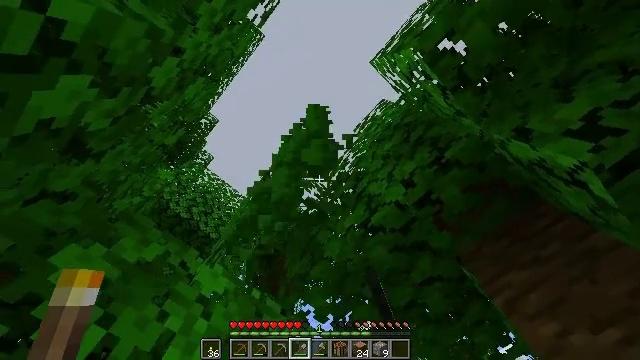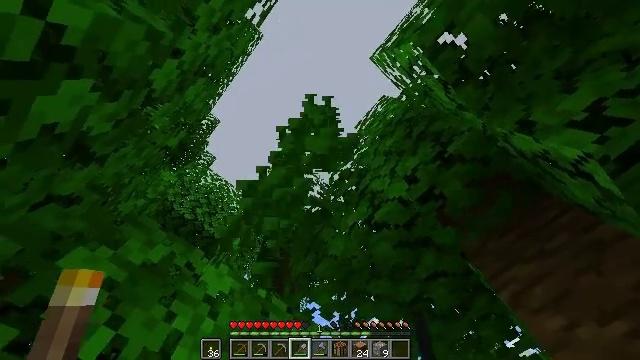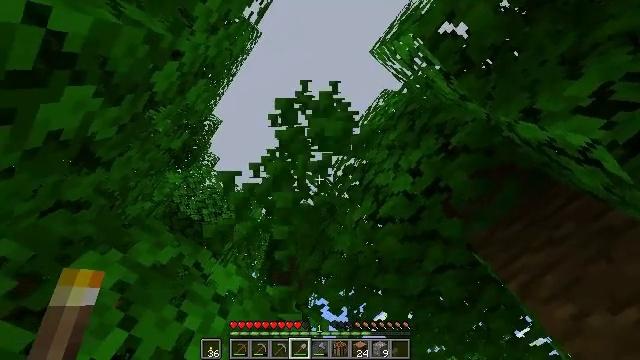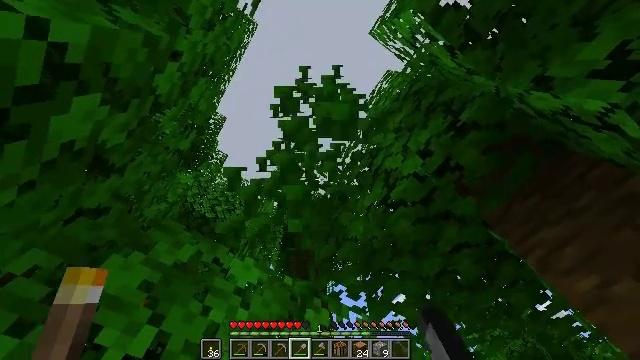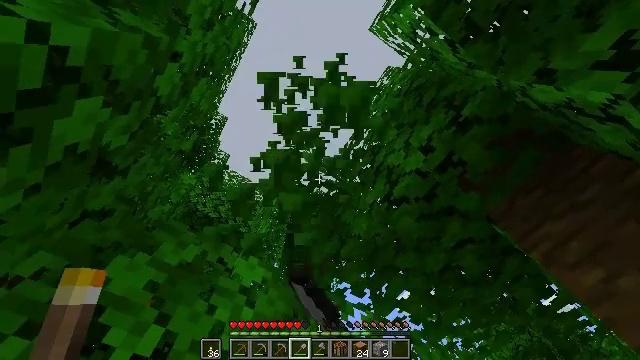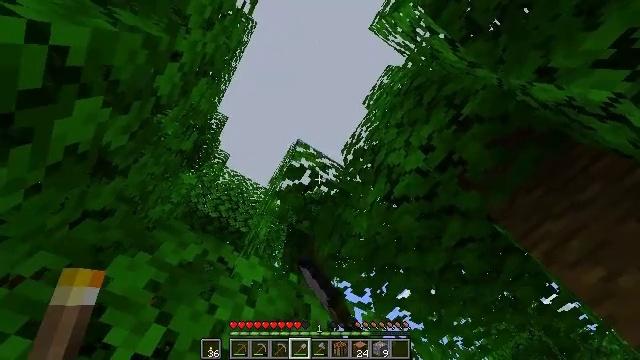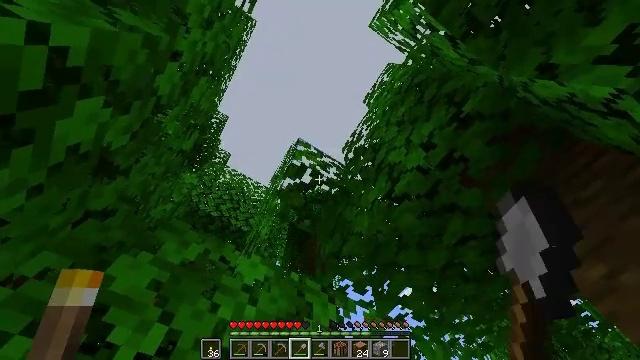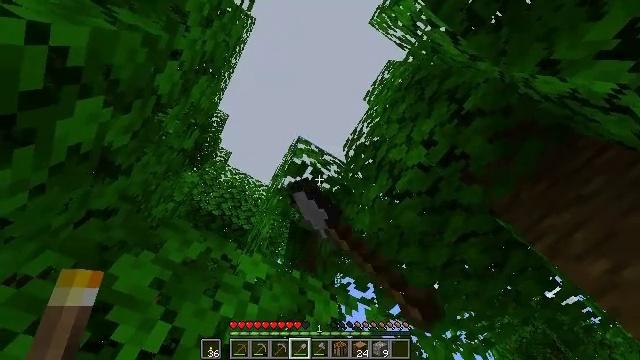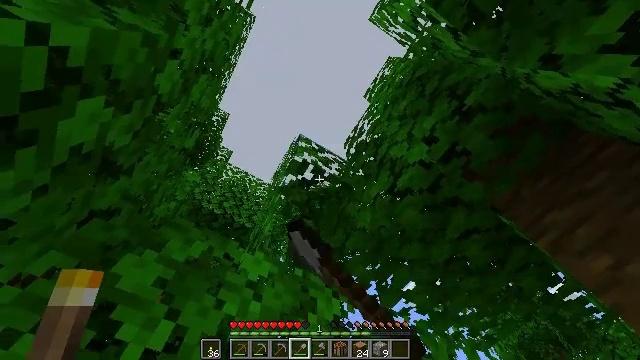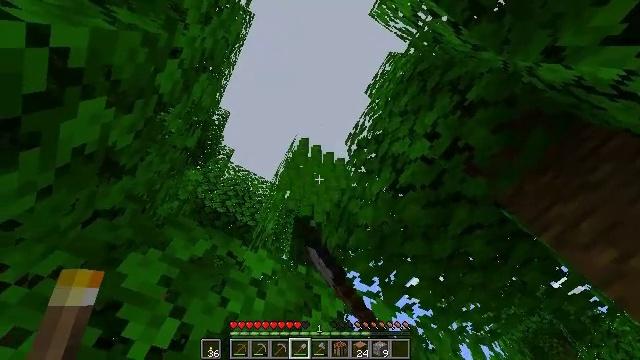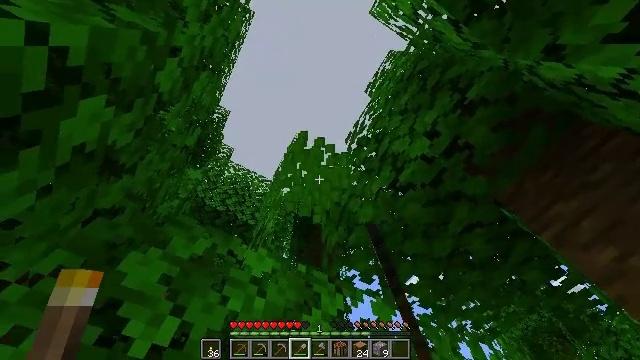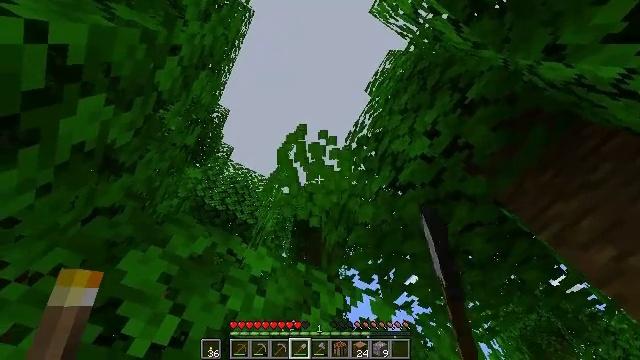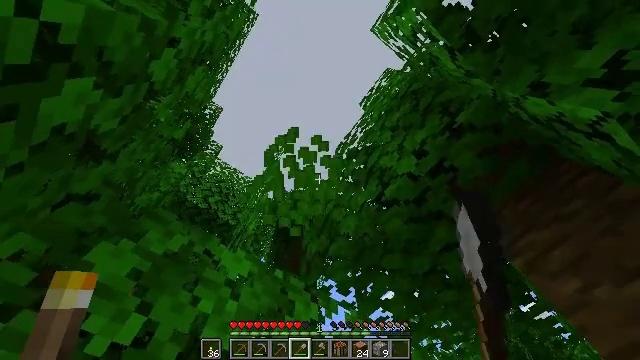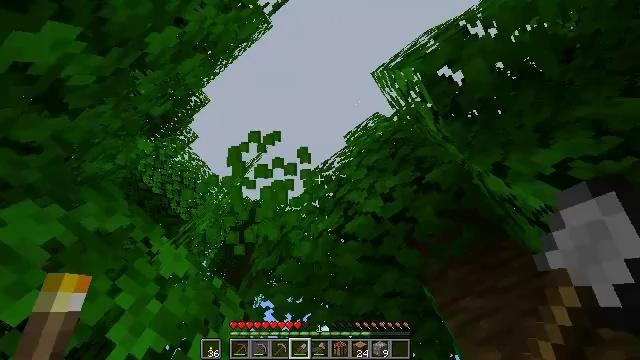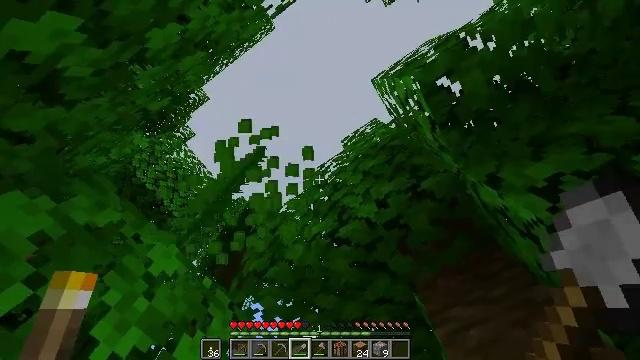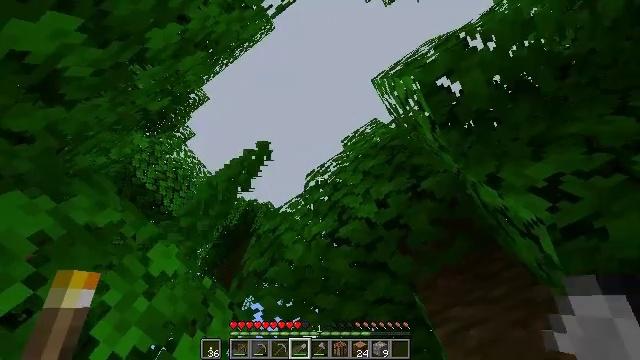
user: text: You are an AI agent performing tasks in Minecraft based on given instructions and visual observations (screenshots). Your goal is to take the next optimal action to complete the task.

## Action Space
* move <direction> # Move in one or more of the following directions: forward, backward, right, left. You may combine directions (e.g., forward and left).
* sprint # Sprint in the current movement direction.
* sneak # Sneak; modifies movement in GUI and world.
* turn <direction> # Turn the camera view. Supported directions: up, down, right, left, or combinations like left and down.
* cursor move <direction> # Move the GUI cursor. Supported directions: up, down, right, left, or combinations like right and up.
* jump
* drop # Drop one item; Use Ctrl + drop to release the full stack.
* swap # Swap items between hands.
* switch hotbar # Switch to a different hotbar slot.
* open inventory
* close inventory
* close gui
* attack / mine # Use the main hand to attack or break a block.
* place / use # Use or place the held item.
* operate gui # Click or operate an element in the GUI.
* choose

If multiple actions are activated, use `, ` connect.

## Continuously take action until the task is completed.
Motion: motion action
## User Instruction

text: Attack the jungle leaves to remove it.
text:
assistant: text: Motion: turn left, attack / mine
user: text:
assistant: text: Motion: turn left, attack / mine
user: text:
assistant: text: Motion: turn left and down, attack / mine
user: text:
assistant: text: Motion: turn left, attack / mine
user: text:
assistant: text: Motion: attack / mine
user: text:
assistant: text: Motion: attack / mine
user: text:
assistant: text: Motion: attack / mine
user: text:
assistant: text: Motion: attack / mine
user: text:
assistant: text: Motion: attack / mine
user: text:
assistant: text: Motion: attack / mine
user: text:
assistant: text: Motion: attack / mine
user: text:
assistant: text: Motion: turn right and up, attack / mine
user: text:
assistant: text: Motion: turn right and up, attack / mine
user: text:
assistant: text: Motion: turn right, attack / mine
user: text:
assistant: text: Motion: attack / mine
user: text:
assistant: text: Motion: attack / mine
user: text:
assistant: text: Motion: turn right and up, attack / mine
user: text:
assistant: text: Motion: turn right, attack / mine
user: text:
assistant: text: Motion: turn right, attack / mine
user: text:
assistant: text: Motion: turn right, attack / mine
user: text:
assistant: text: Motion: turn right and down, attack / mine
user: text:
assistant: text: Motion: turn right and down, attack / mine
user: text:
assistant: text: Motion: turn right and down, attack / mine
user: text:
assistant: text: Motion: turn right and down, attack / mine
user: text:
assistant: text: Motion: turn right and down, attack / mine
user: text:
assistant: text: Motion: attack / mine
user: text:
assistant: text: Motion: attack / mine
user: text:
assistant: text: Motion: attack / mine
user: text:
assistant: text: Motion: attack / mine
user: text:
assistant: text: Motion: attack / mine